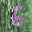
Label: 6